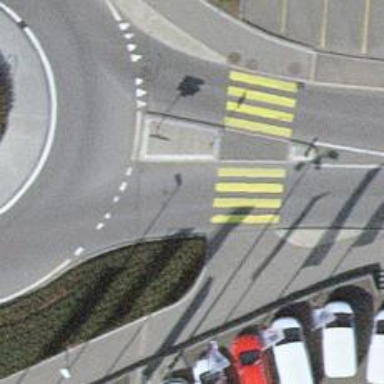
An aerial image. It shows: Traffic calming island.